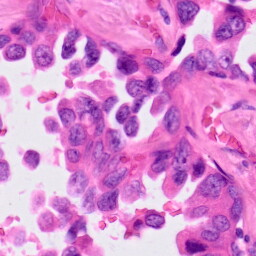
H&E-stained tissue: Lung